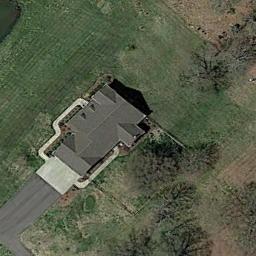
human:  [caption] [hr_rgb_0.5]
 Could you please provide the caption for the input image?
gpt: Here is a gorgeous home with a trail behind and a row of trees in front .

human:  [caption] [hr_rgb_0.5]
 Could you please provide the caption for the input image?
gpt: The sparse residential is on the grass next to some trees .

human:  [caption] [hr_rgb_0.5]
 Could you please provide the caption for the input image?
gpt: In a sparse residential area there is a house and several withered trees surrounded by grass .

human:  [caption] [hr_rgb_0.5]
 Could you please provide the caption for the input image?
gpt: There is a  building in a sparse residential .

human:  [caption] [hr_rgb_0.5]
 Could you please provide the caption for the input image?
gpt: A sparse residential area with a black building on the green meadow .